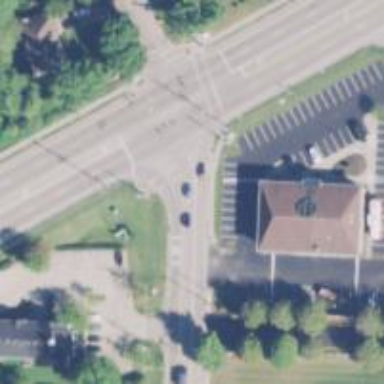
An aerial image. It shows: Marked crossing on the road.